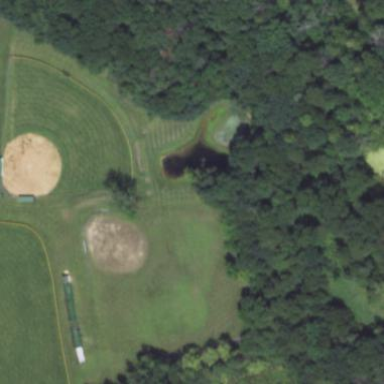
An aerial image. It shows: Baseball pitch for leisure land.